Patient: sex M, age 79
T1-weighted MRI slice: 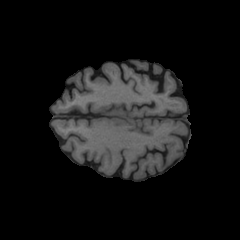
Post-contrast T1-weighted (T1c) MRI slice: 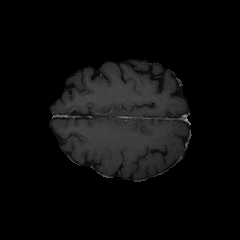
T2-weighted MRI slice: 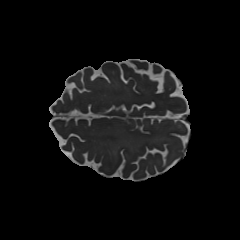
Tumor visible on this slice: yes
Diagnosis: Glioblastoma, IDH-wildtype
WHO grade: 4